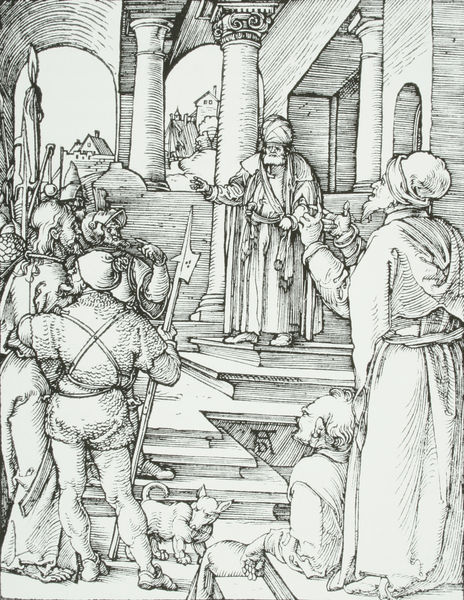
Titel: Kleine Passion - Christus vor Pilatus
Künstler: Albrecht Dürer
Standort: viele Standorte
Institution: Seriendruck
Schlagwörter: gruppe, hand, mann, umhang, weiß, landschaft, menschen, sitzen, stadt, fenster, finger, geste, grau, hintergrund, hut, hüte, männer, profil, raum, schwarz, szene, säule, säulen, tür, zeichnung, ausblick, blick, dach, gebäude, gürtel, haus, hund, tier, tuch, gespräch, ornament, alt, bart, bärte, hose, architektur, arm, bibel, bärtig, falten, mensch, neues testament, stehen, diskutieren, hände, signatur, horizont, häuser, kirche, boden, geistlicher, gewand, haare, kutte, mantel, redner, strick, tücher, gewänder, krone, renaissance, bauern, kamin, schwanz, schärpe, kopfbedeckung, holzschnitt, rückenansicht, papier, bogen, italien, perspektive, studie, rede, dorf, dächer, giebel, grafik, graphik, linien, vorführung, rundbogen, krieg, treppe, treppen, historienbild, könig, lanze, soldaten, ansprache, riemen, kerze, durchgang, stufen, stehende, striche, tor, bögen, barfuss, panzer, gewölbe, burg, orient, palast, knechte, druck, druckgraphik, schwarz weiss, druckgrafik, initialen, schraffur, radierung, stich, kupfer, bewaffnet, gefangennahme, schwert, streit, waffen, soldat, bleistift, gestik, helm, herrscher, pilatus, ritter, anführer, fürst, rüstung, architrav, kapitelle, kapitell, gestus, helme, christus, jesus, mittelalter, strumpfhose, wams, rundbögen, krieger, priester, mönch, hellebarde, predigt, wächter, fingerzeig, geistliche, lanzen, marktplatz, mönche, kutten, tempel, gelehrter, hellebarden, heilige, speer, dürer, gefangener, korinthisch, kupferstich, turban, prophet, disput, mäner, kaputze, sultan, kapuze, gewickelt, bauwerk, nein, schäfte, tonnengewölbe, graphit, erhöht, fensterbogen, mathematik, urteil, vorführen, tiefdruck, gurte, hüser, ikonographie, betrachterblick, albrecht, albrecht dürer, sperr, passion, durchblich, morgenland, dürrer, soladaten, kalif, kaiphas, zählen, schergen, ecce homo, meisterstiche, patriarch, säuke, redegestus, kriger, rechnen, meisterstich, aufzählen, biblisches thema, bärtige, ditzen, gestikulierem, renaisance, saüle, saülen, stuufen, trban